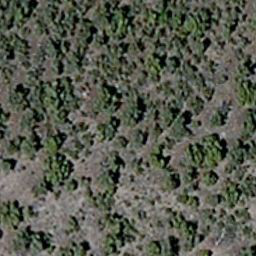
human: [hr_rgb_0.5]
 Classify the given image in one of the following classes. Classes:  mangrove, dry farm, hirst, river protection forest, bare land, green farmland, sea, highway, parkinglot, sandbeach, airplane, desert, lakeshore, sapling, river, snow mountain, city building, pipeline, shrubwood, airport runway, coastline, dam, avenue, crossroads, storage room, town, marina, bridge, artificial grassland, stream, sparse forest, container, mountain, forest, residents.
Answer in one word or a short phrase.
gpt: sparse forest